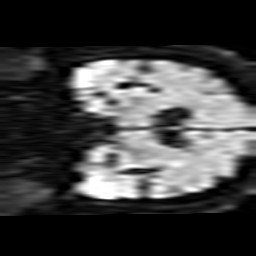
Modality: TRACE
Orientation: coronal
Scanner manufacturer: philips
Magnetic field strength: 1.5 T
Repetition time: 2.878 s
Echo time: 0.06279 s